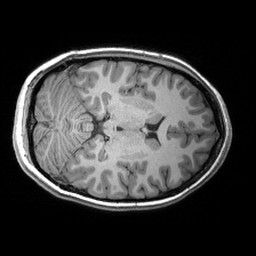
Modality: T1w
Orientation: axial
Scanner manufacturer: siemens
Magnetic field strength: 3 T
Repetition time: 2.53 s
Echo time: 0.00299 s